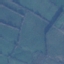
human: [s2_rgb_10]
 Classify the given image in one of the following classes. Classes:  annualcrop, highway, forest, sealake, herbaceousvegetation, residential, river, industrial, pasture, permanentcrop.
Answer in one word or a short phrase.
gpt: Pasture